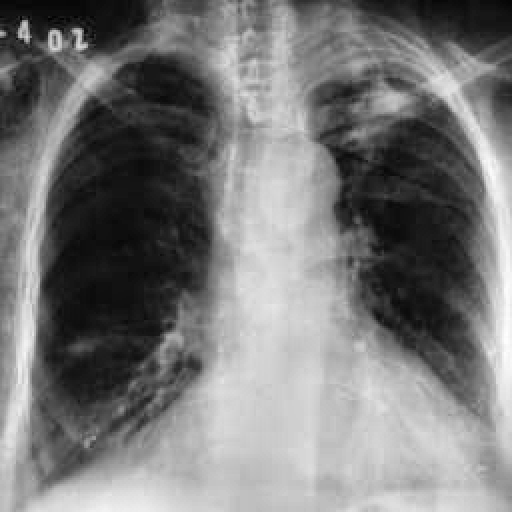
Finding: TUBERCULOSIS